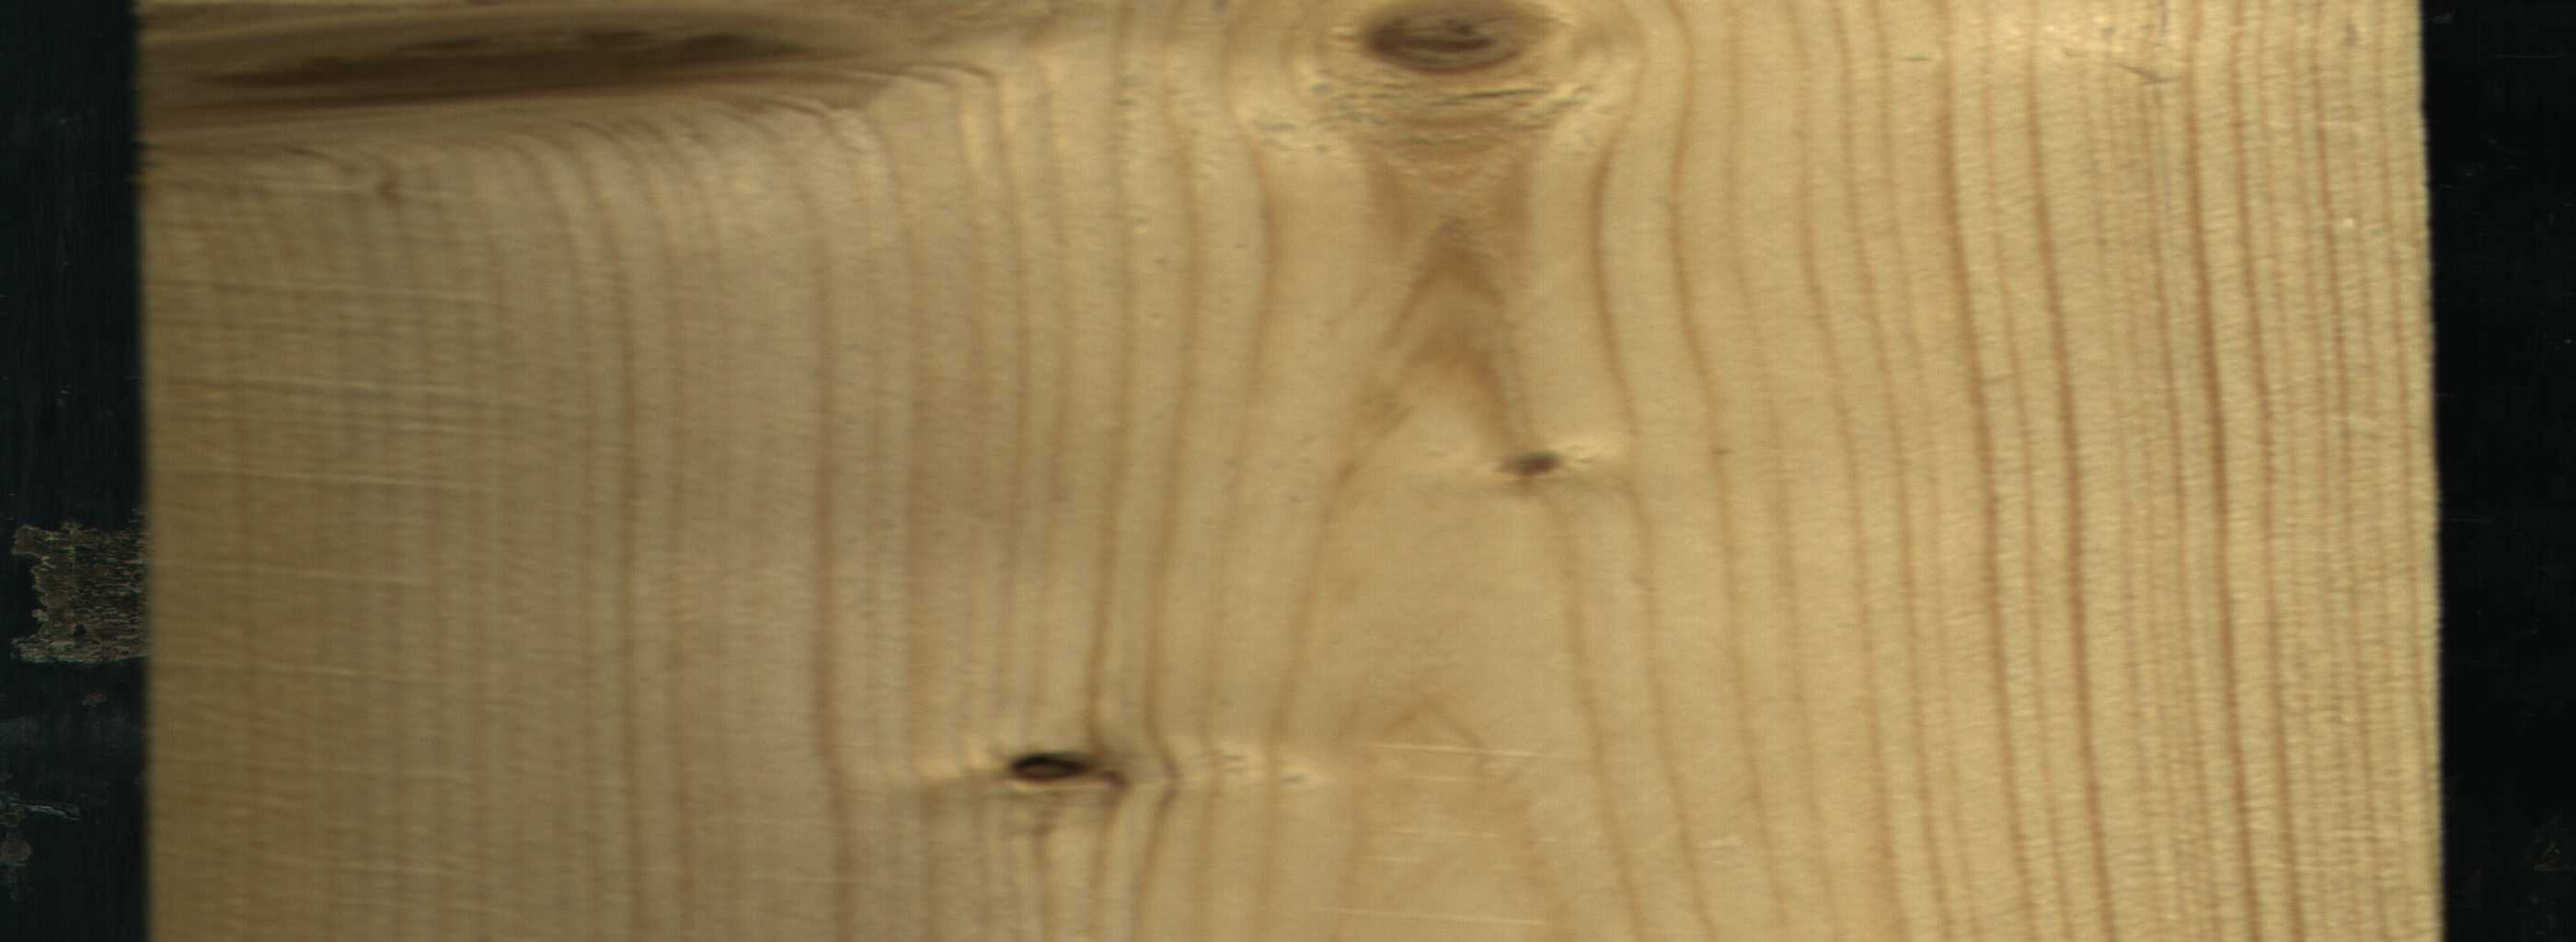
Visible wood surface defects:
Dead_Knot
Live_Knot
Live_Knot
Live_Knot